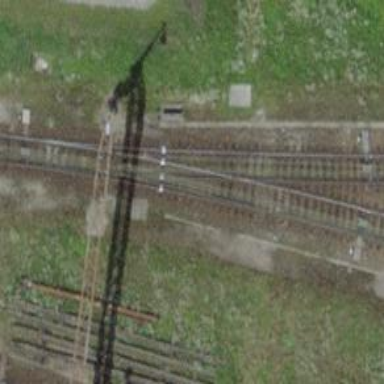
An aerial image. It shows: Single-track electrified railway service yard with contact line for trains.